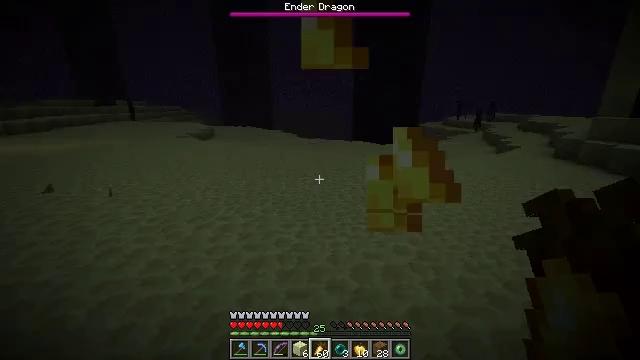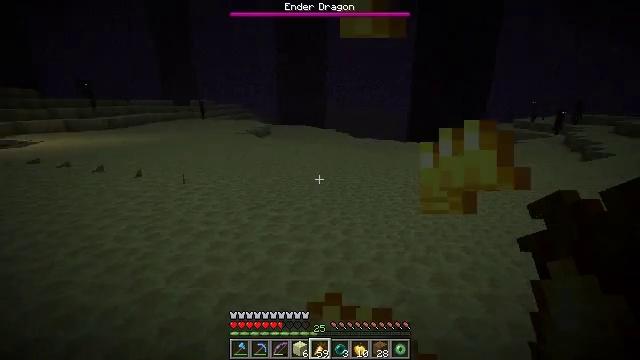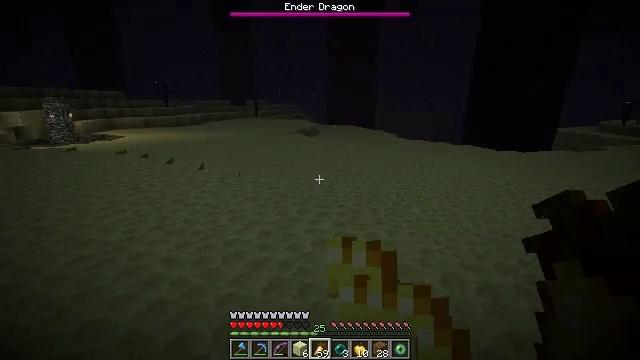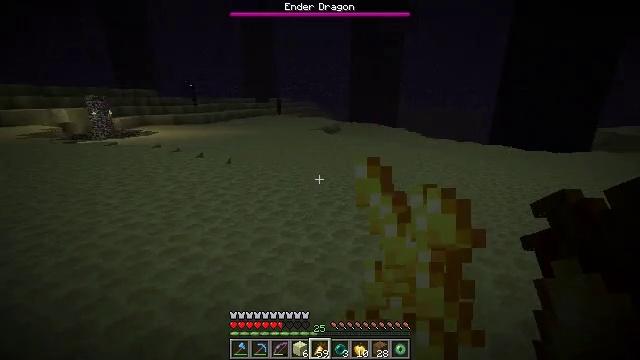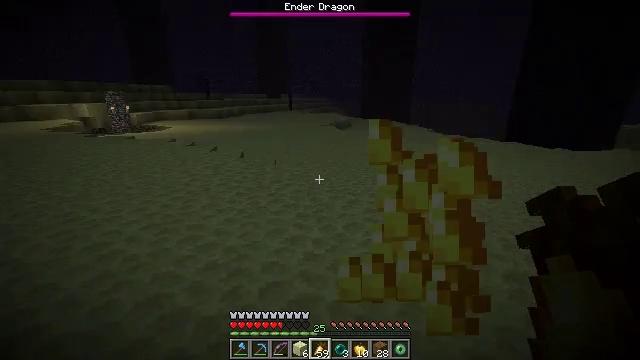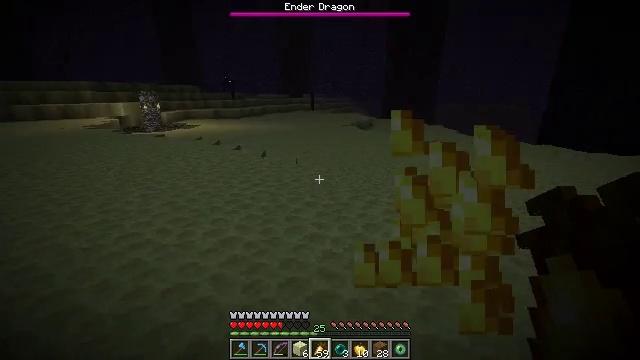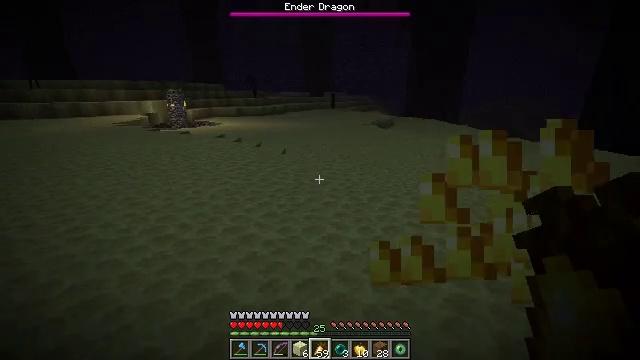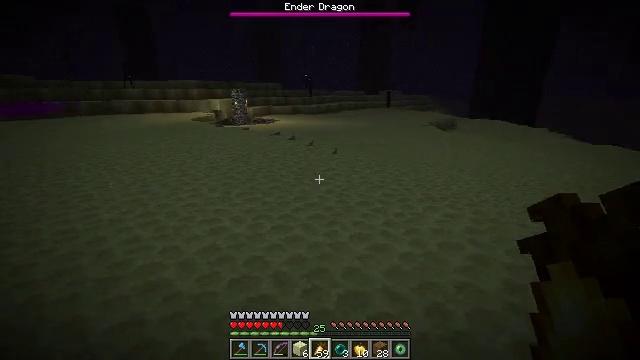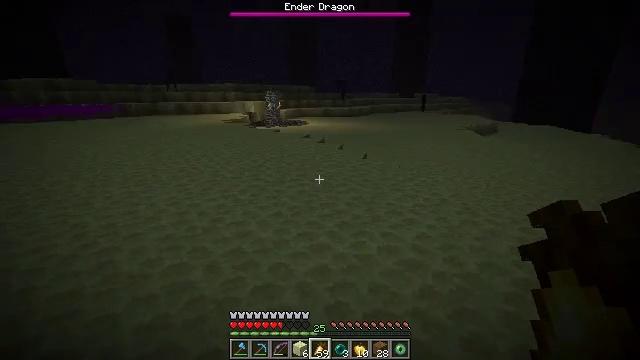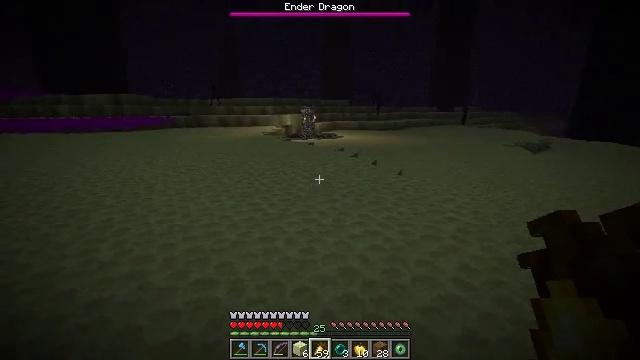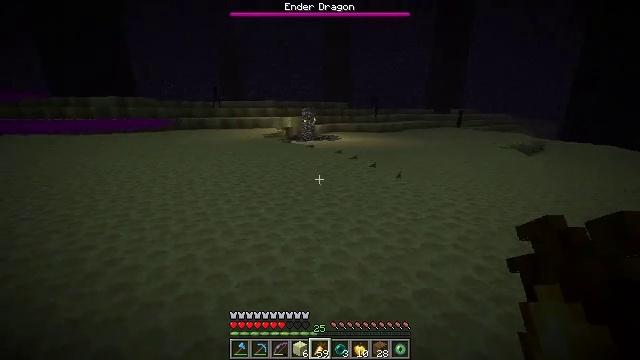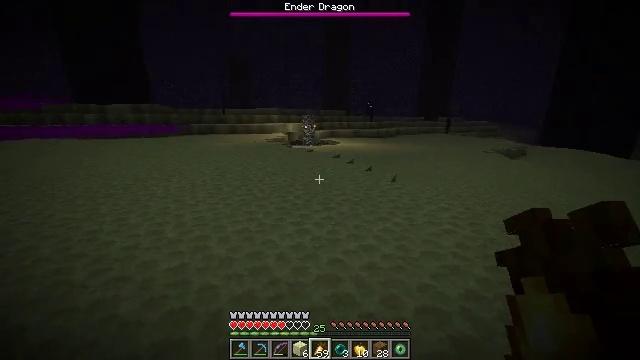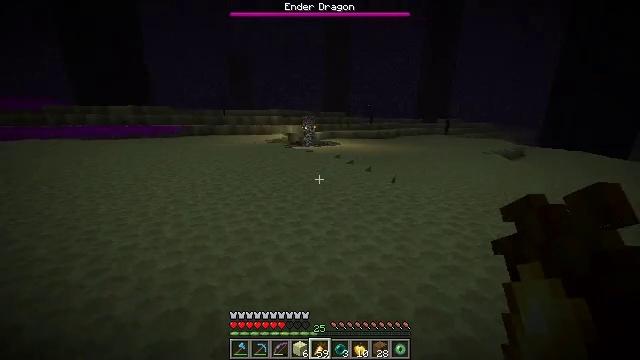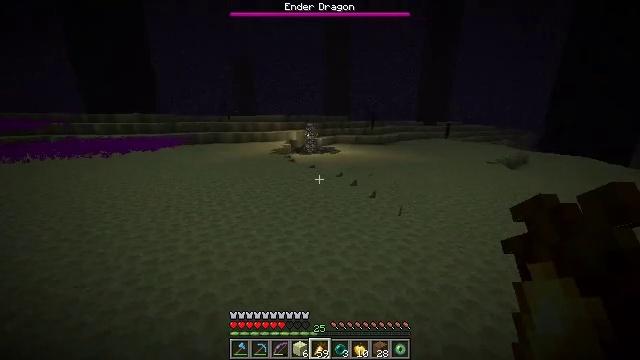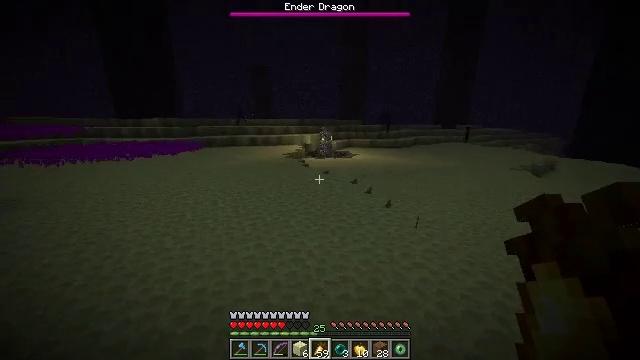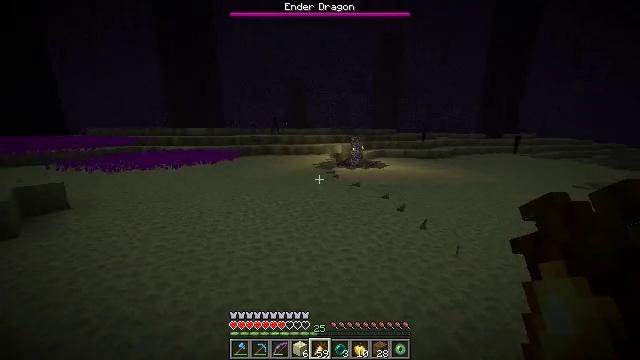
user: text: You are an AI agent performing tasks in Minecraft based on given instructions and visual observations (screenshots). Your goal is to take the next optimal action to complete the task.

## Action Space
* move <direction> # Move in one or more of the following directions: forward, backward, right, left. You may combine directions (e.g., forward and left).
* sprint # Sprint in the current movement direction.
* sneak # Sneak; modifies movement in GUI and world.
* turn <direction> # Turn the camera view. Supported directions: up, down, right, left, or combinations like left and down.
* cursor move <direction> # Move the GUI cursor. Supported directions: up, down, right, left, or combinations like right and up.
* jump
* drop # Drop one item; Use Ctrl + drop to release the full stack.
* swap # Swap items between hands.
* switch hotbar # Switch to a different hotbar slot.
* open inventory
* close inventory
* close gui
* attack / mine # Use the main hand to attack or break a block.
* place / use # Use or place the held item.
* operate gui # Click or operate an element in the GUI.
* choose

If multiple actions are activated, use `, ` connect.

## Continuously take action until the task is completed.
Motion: motion action
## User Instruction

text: Collect end stone for your base.
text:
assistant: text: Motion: move back, turn left, use / place
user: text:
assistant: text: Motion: move back, turn left, use / place
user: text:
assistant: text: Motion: turn left, use / place
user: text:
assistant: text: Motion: turn left, use / place
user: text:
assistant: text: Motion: turn left, use / place
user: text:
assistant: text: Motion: move forward, turn left
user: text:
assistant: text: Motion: move forward, turn left
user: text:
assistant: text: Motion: move forward, turn left
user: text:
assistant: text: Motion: move forward, sprint, turn left and up
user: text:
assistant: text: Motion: move forward, sprint
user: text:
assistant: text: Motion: move forward, sprint
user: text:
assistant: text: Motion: move forward, sprint, jump
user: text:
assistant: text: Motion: move forward, sprint, jump
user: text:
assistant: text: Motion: move forward, sprint, turn left, jump
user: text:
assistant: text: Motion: move forward, sprint, turn left and up, jump
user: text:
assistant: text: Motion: move forward, sprint, turn left and up, jump
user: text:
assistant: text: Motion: move forward, sprint, turn left and up, jump
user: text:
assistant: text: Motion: move forward, sprint, turn left and up, jump
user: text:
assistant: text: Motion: move forward, turn left, jump
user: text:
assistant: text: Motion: move forward, jump
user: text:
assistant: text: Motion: move forward, jump
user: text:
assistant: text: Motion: move forward, jump
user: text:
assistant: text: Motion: move forward, turn left, jump
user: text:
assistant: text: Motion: move forward, turn left, jump, switch to hotbar 2
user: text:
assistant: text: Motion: move forward, turn left and down, jump, switch to hotbar 2
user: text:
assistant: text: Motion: move forward, turn left and down, jump
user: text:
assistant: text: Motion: move forward, turn left and down, jump
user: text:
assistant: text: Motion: move forward, turn left, jump
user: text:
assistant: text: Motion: move forward, turn right and up, jump
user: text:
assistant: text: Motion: move forward, jump